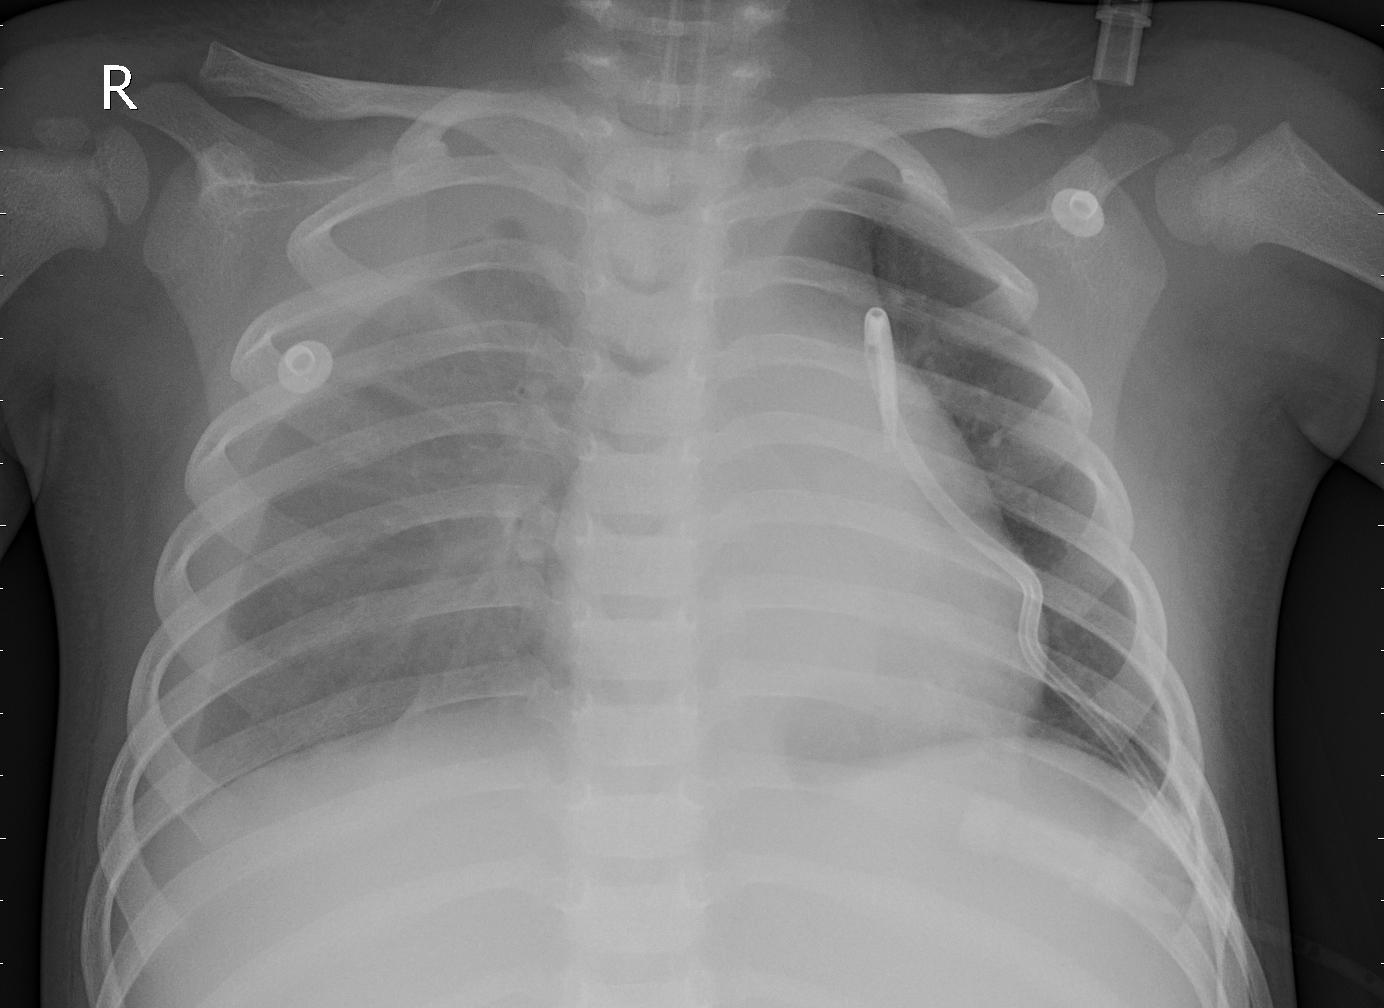
Diagnosis: PNEUMONIA